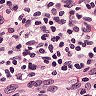
Metastatic tissue present: no